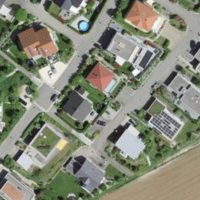
EUNIS habitat code: 54
Species observed at this site:
Lamium galeobdolon